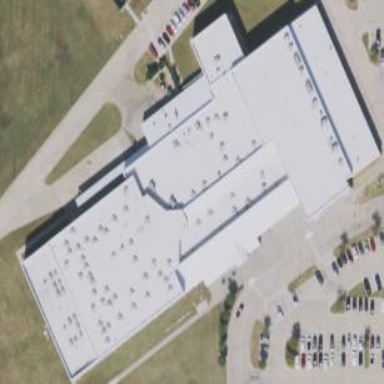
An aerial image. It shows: School building.